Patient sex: M
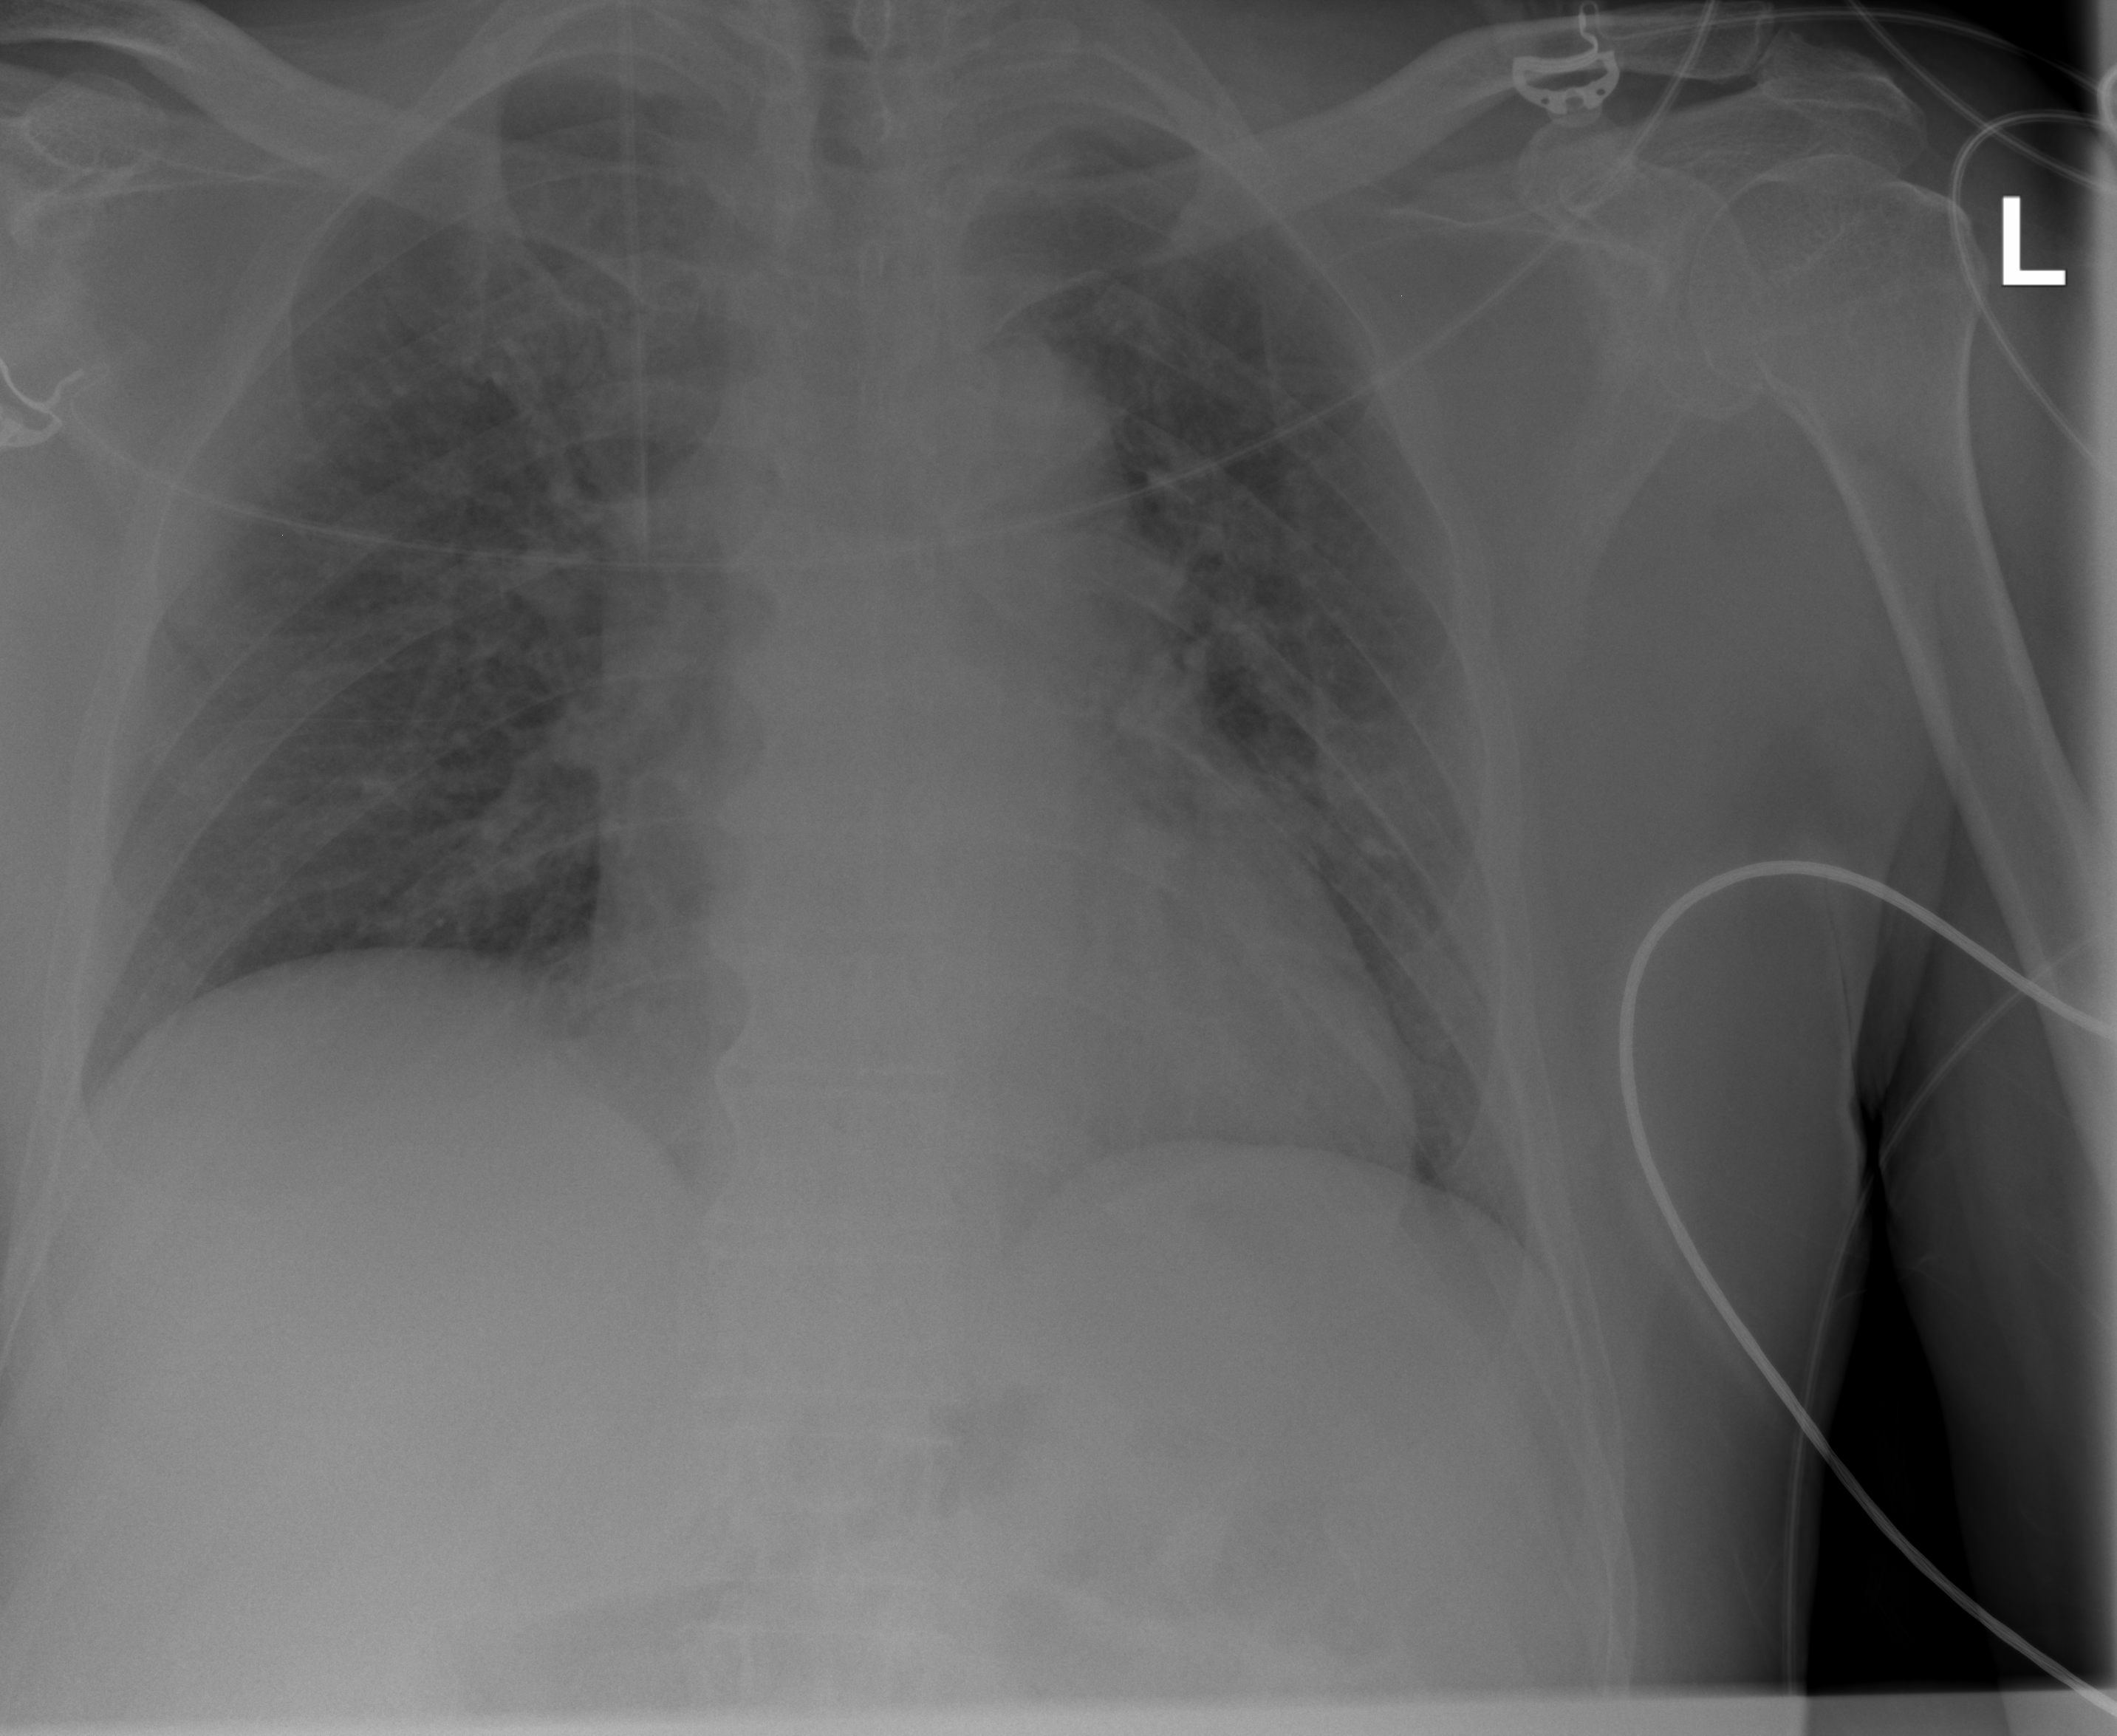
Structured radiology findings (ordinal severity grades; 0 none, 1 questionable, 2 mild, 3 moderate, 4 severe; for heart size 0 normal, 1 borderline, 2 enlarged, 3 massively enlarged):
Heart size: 2
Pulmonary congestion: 1
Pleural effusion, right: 0
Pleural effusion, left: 0
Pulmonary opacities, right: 0
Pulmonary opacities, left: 0
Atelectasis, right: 0
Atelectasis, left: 0